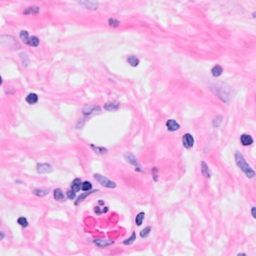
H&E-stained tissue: Breast